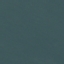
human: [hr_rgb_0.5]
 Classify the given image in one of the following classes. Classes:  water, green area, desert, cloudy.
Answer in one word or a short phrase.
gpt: water